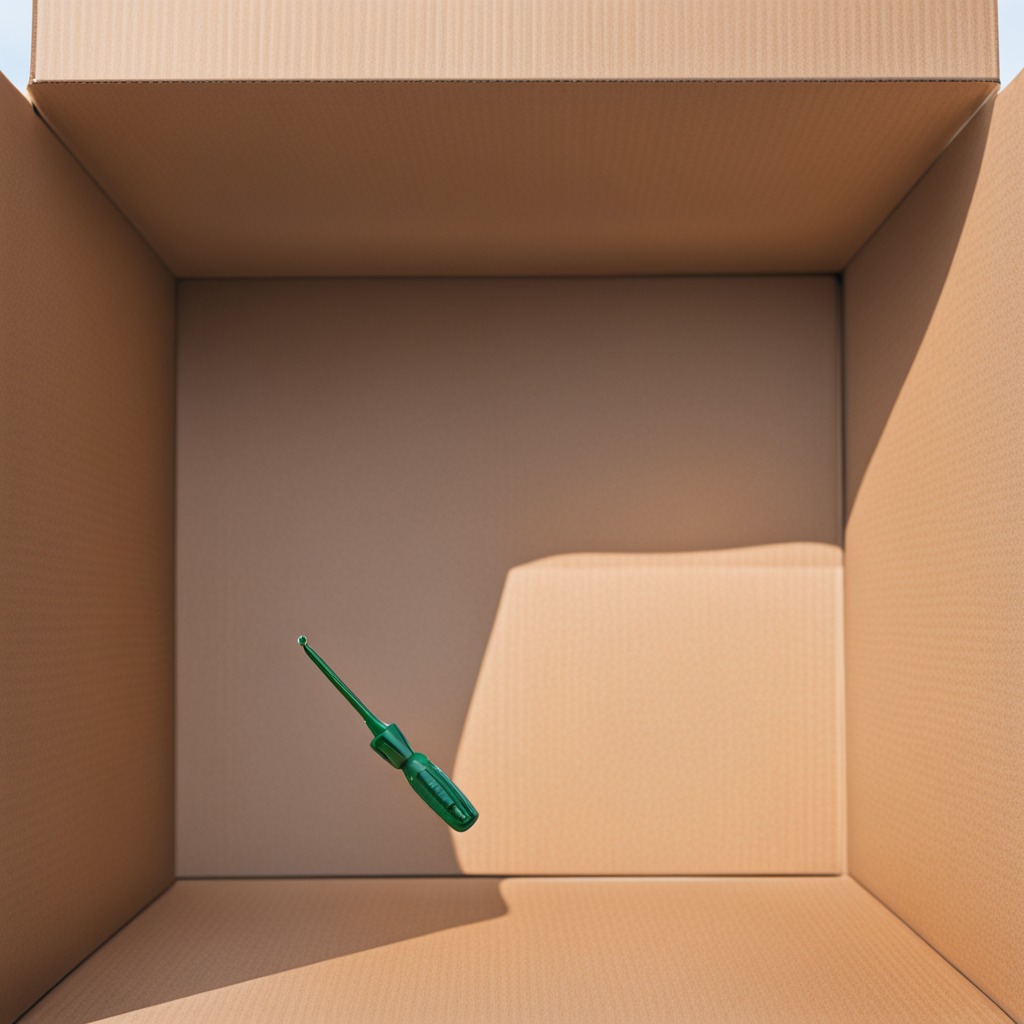
A screwdriver is lying on the cardboard box surface in an outdoor workshop during daytime bright natural light soft shadows slightly creased but